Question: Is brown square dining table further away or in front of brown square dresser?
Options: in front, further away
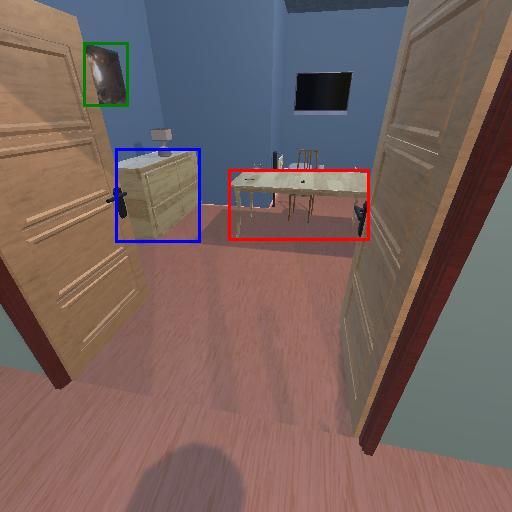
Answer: in front